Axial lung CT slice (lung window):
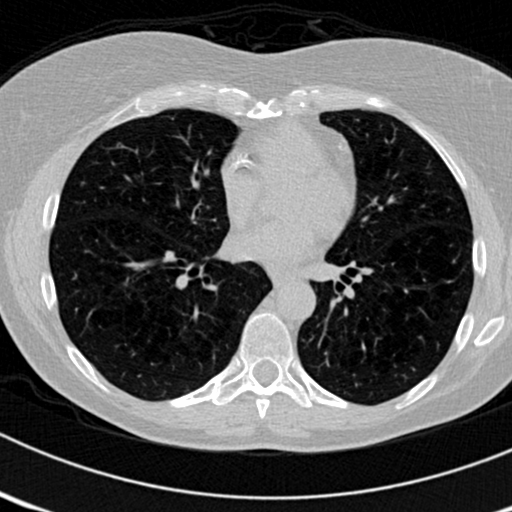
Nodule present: no